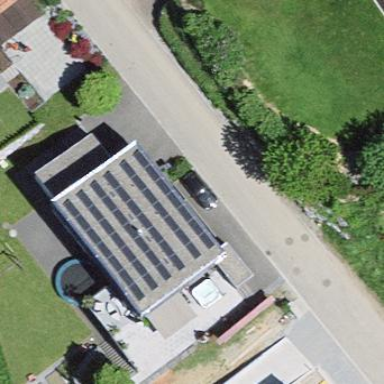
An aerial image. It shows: Simple and straightforward house.